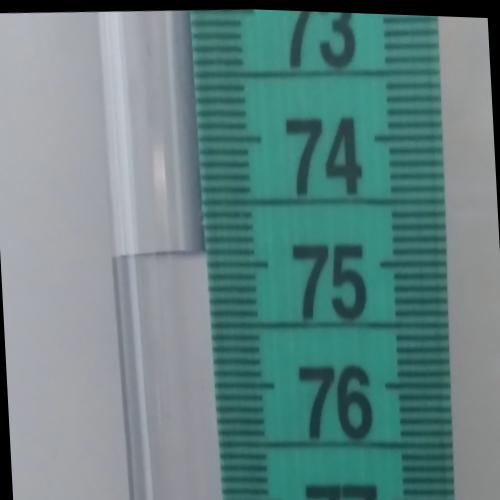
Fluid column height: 74.9 cm